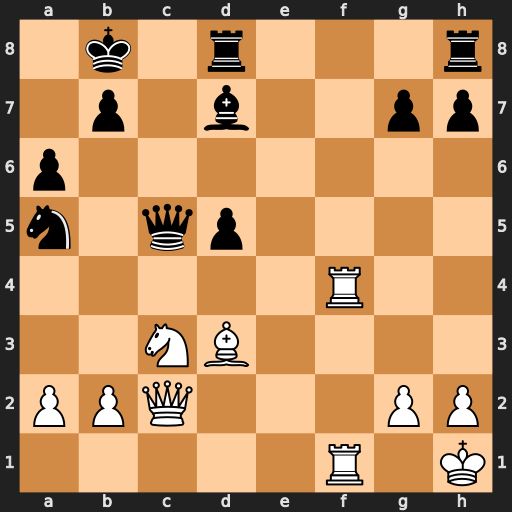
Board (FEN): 1k1r3r/1p1b2pp/p7/n1qp4/5R2/2NB4/PPQ3PP/5R1K
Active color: w
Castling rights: -
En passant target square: -
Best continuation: b4 Qc7 bxa5